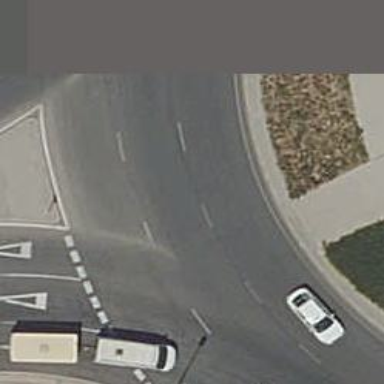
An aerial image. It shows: Secondary road around roundabout.